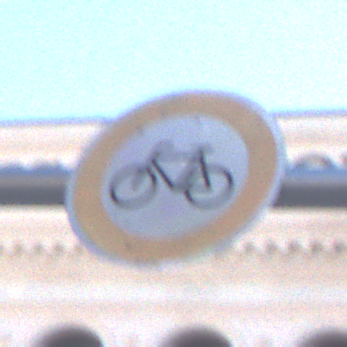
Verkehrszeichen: VerbotRadverkehr
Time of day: SunriseSunset
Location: Outdoor (Urban)
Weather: PartlyCloudy
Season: NotSpecified
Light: Natural